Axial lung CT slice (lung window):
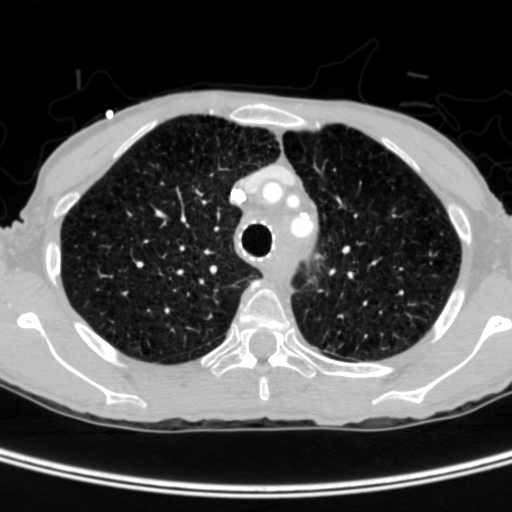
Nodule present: no